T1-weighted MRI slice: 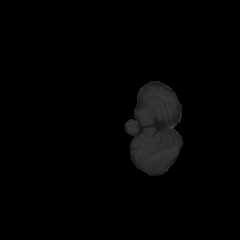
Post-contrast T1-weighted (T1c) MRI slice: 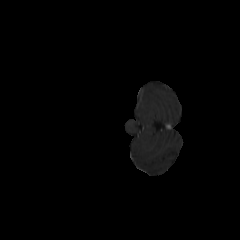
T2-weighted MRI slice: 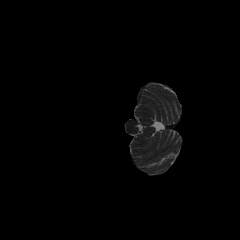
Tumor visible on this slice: no